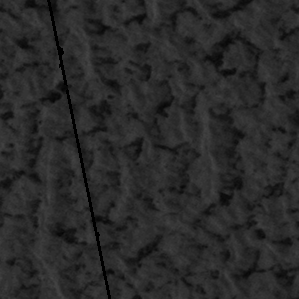
Label: frost